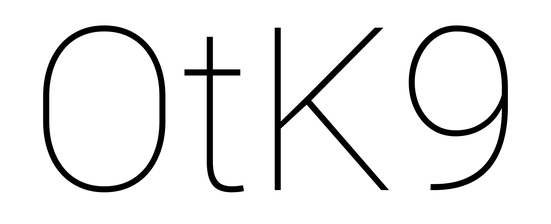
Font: Roboto_Thin